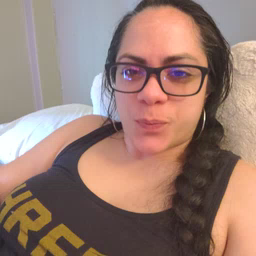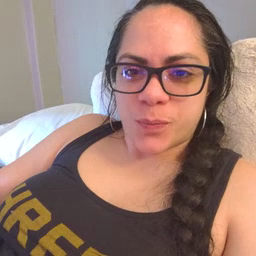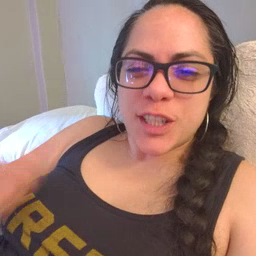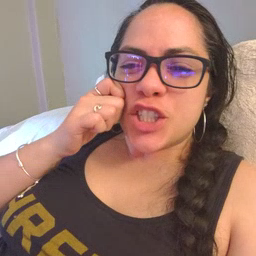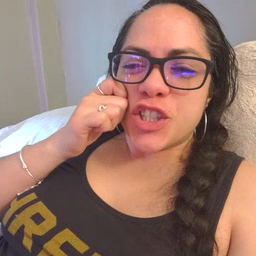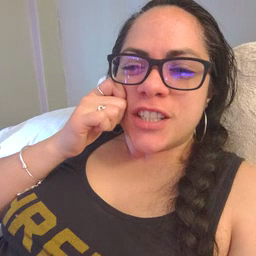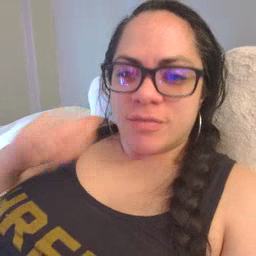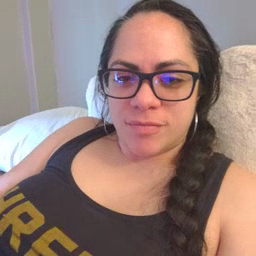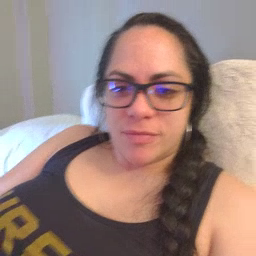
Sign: cheek